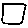
Label: square